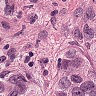
Metastatic tissue present: yes